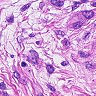
Metastatic tissue present: yes